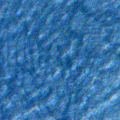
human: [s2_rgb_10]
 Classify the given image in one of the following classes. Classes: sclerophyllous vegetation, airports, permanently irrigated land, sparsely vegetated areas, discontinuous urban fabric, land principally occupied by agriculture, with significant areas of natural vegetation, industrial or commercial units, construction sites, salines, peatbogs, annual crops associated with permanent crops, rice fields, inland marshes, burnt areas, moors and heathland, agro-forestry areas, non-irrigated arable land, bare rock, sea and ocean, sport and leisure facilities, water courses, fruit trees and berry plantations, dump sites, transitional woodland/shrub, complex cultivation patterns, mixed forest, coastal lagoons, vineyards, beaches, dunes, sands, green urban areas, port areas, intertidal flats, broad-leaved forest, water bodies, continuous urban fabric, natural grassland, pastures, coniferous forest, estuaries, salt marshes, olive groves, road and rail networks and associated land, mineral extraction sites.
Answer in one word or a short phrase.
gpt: sea and ocean